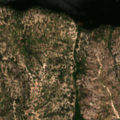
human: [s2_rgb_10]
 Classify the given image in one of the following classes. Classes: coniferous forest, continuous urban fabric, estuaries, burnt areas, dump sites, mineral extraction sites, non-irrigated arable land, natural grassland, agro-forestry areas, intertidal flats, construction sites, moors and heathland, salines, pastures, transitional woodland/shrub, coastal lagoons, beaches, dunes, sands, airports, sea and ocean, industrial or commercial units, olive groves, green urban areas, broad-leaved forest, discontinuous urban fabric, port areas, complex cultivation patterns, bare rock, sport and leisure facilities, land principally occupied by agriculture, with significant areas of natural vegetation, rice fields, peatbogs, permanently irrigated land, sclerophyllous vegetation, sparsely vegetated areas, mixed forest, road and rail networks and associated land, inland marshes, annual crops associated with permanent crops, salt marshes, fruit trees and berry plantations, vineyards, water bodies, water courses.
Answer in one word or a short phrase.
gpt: pastures, mixed forest, water bodies